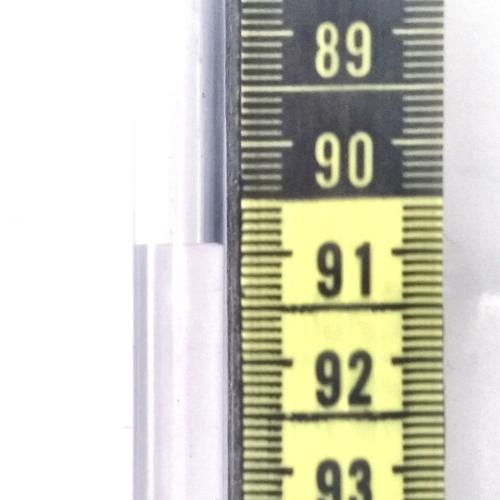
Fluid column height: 90.9 cm